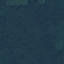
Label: Forest